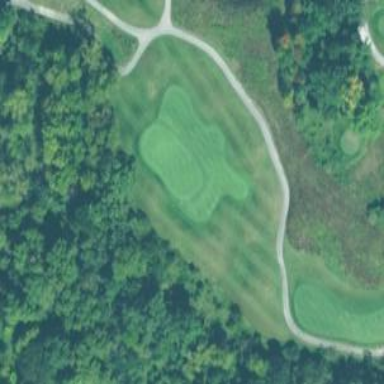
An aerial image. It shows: Grassy area designated as golf fairway.